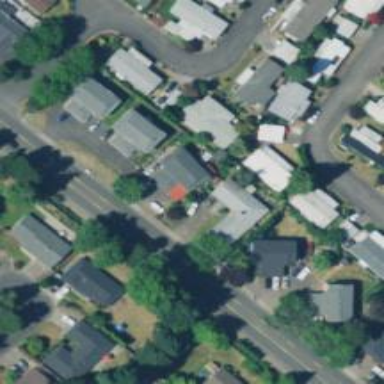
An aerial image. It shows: Living street.